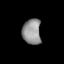
Tissue: lung
Cell type: Endothelial cells
Senescence score: 0.5781
Nuclear area (px): 461
Mean DAPI intensity: 146.536